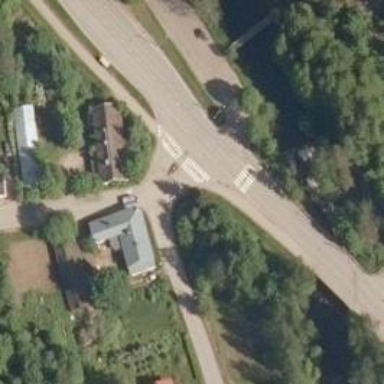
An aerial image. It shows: Island crossing on the road.